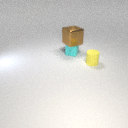
small cyan rubber cube behind small yellow rubber cylinder